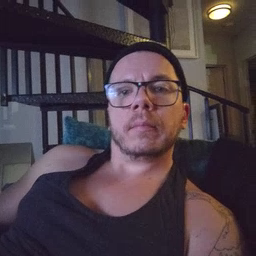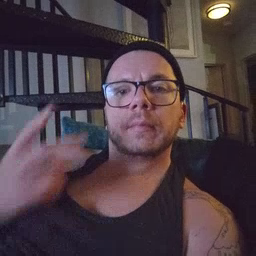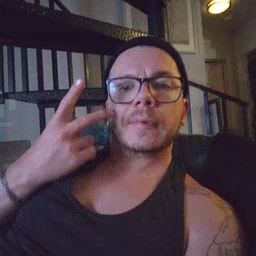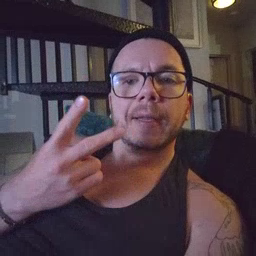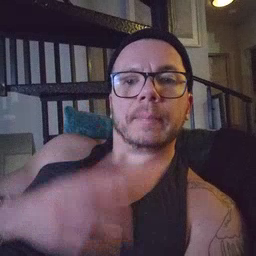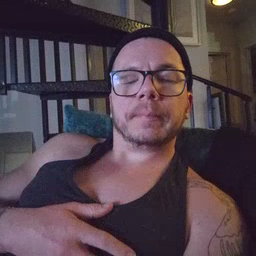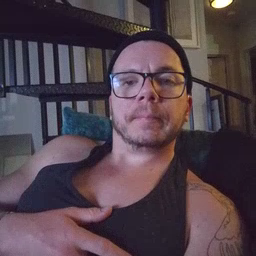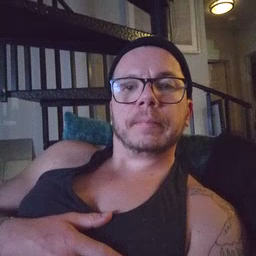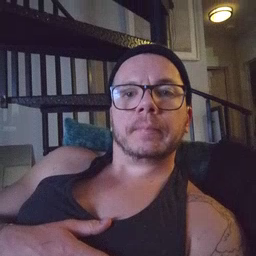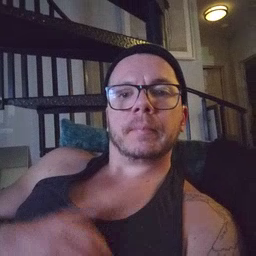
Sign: see